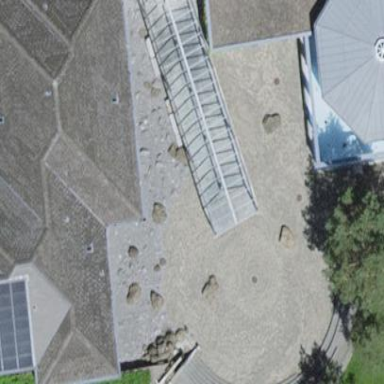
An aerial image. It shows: View of roof of building.